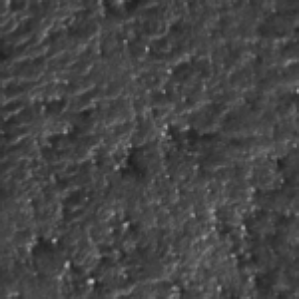
Label: frost